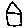
Label: house